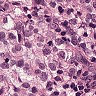
Metastatic tissue present: yes